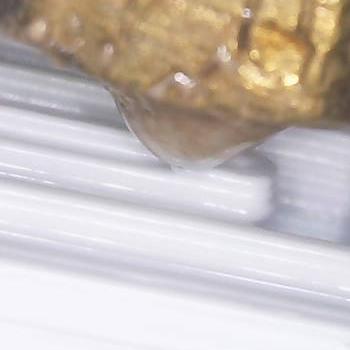
Flow rate: 89%